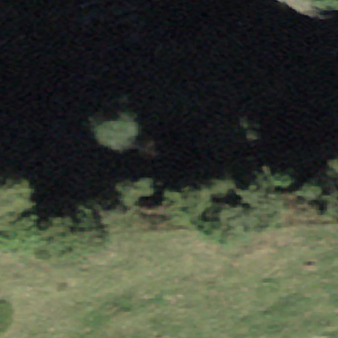
Label: other